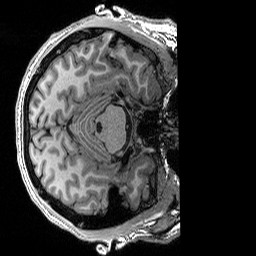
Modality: T1w
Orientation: axial
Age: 30
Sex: male
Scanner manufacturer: siemens
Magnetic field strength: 3 T
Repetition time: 2.53 s
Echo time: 0.0033 s